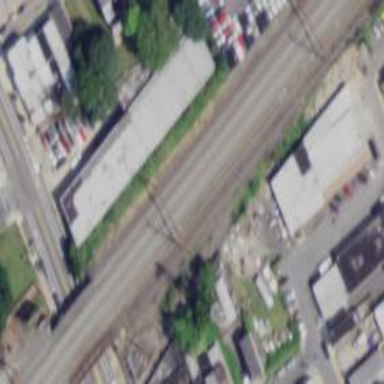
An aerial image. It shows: Railway yard.